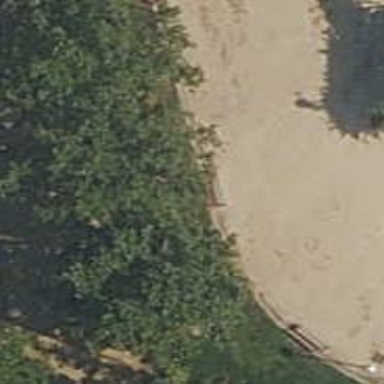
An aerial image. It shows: Brown bench.